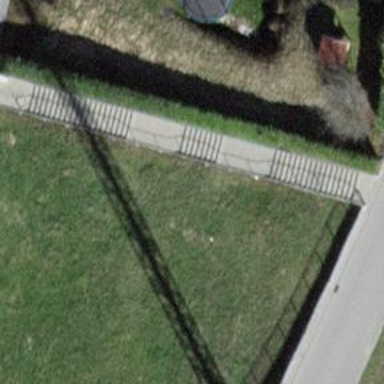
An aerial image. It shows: Road with steps.